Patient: sex M, age 69
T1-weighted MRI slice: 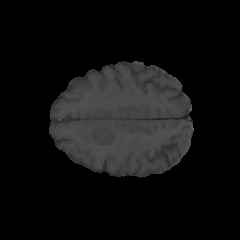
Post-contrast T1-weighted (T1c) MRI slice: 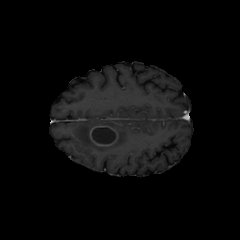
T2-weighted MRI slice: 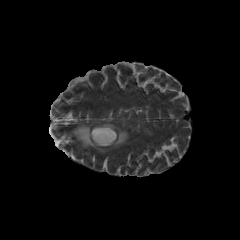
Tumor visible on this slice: yes
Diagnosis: Glioblastoma, IDH-wildtype
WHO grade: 4